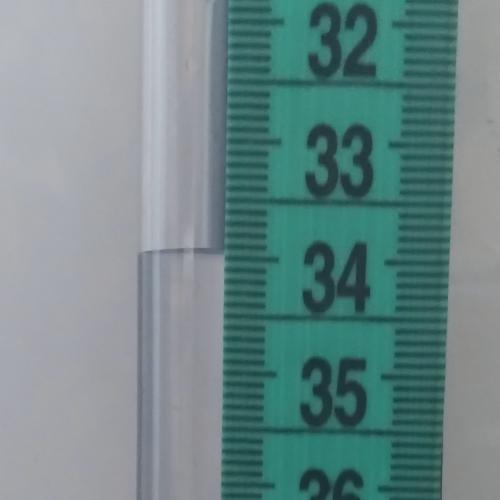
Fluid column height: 34.0 cm